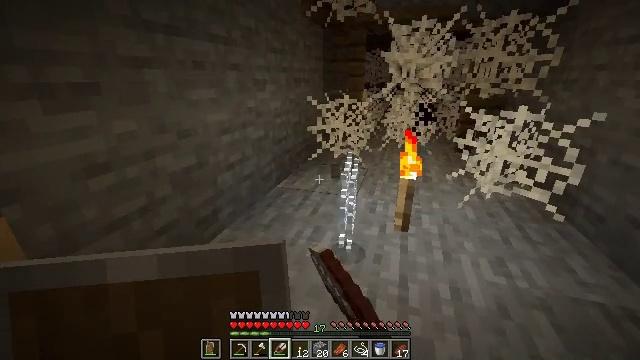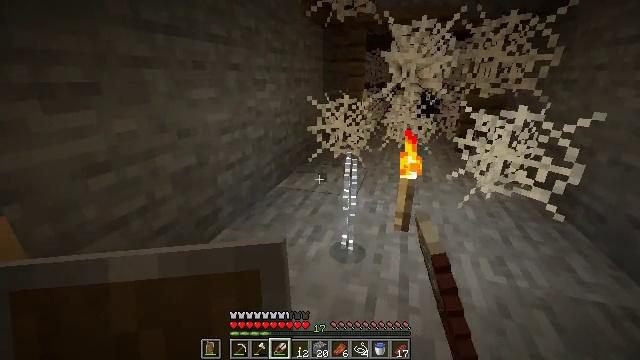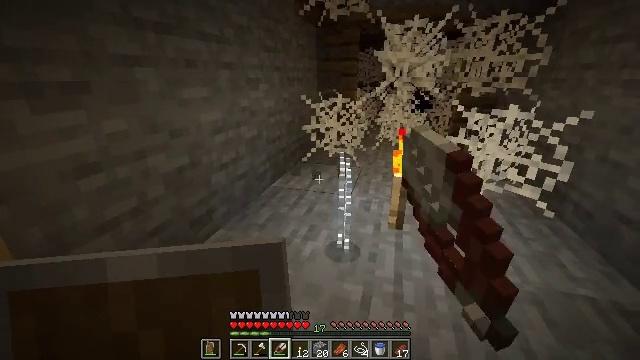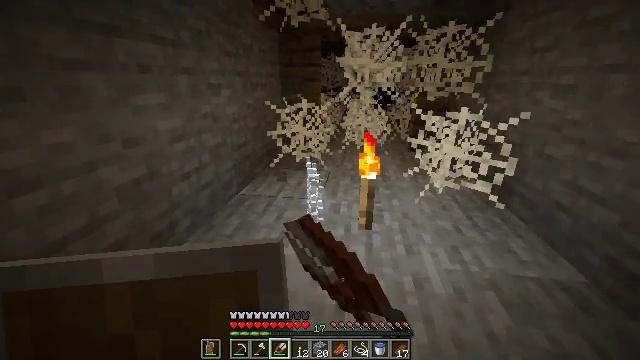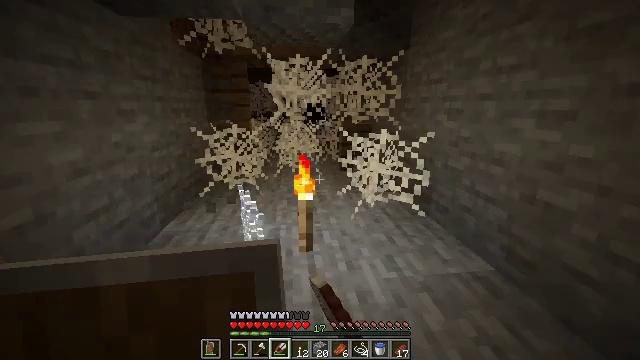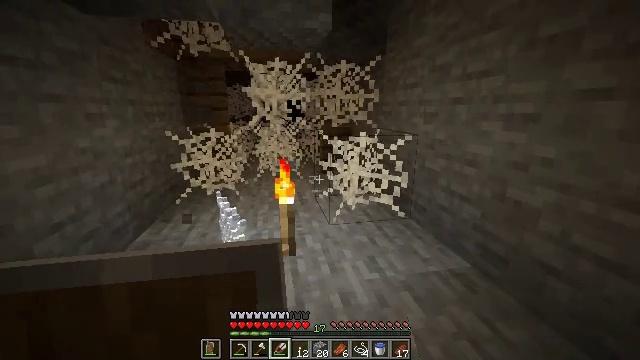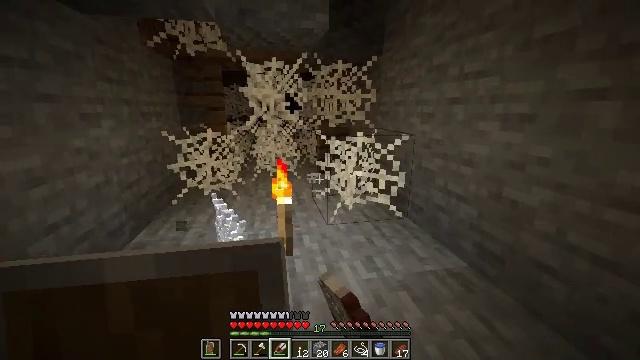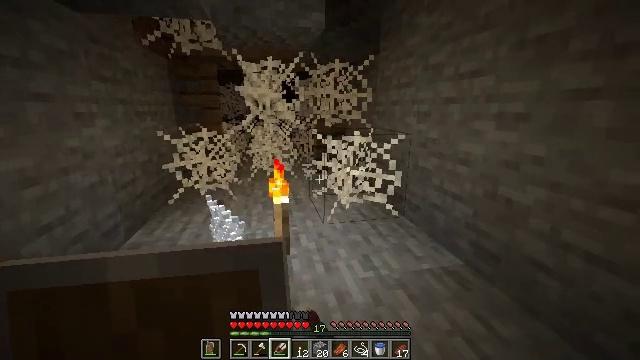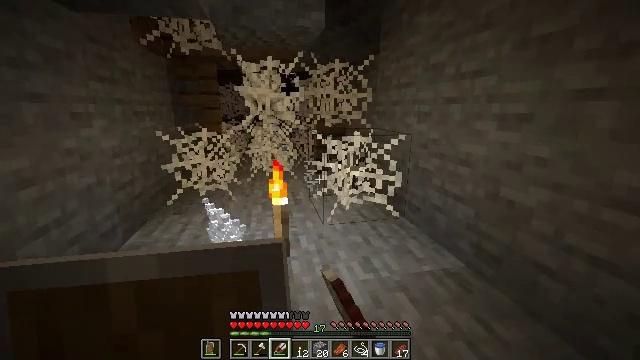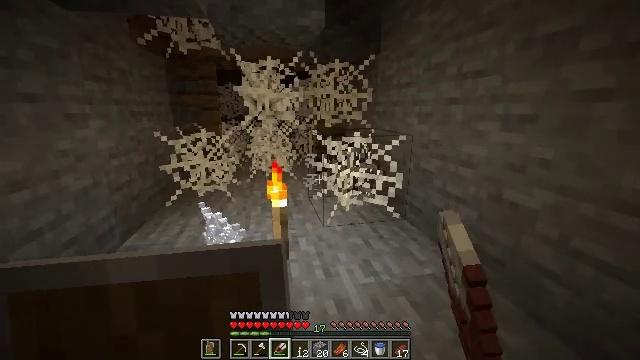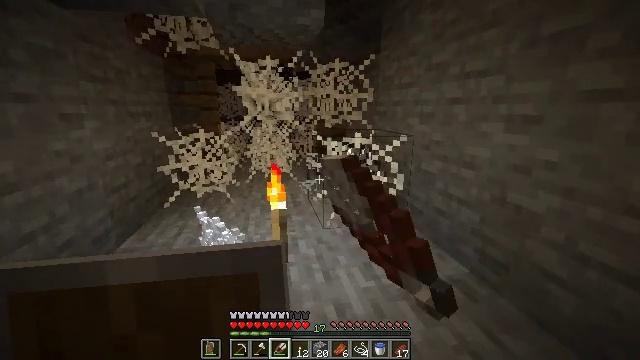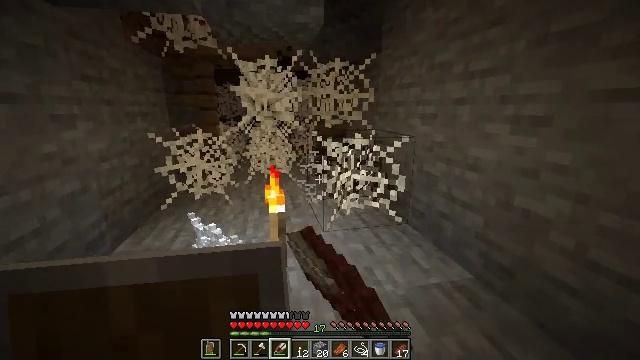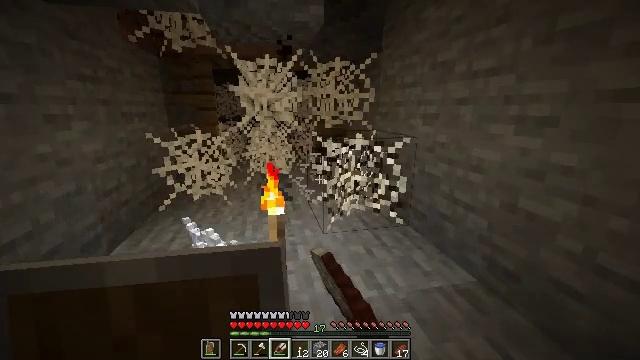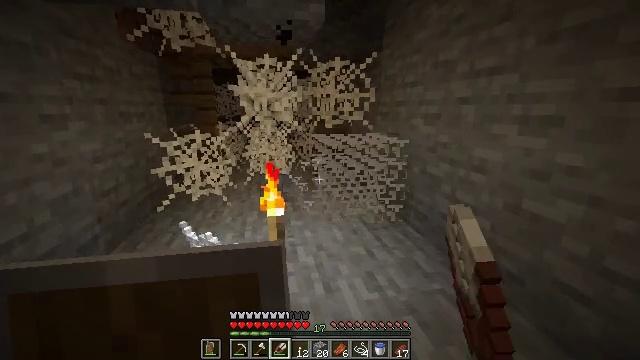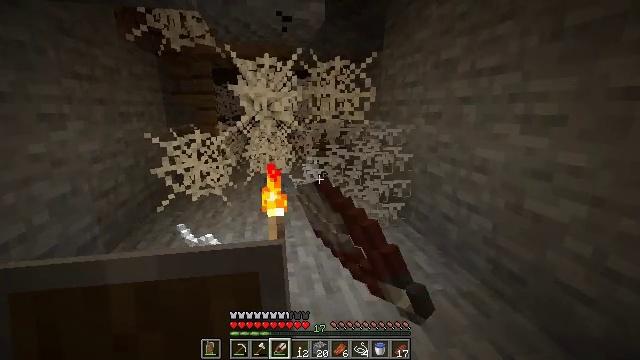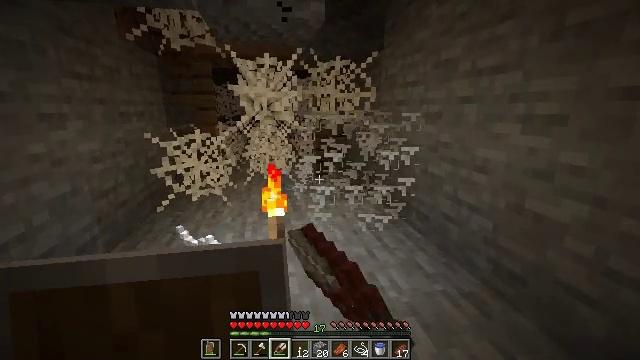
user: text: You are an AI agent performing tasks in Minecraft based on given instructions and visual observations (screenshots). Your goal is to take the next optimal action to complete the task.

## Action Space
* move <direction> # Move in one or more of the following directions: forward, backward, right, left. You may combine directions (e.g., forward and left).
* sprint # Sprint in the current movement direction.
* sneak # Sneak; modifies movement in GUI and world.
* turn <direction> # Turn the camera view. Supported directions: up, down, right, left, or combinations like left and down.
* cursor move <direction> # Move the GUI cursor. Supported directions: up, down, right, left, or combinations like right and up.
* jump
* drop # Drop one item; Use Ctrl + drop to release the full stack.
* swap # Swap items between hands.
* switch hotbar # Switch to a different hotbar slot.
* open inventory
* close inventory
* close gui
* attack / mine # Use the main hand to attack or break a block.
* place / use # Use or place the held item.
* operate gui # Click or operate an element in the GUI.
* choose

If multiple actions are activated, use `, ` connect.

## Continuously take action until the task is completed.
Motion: motion action
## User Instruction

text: Mine the cobweb to clear the path.
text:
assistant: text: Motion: sneak, attack / mine
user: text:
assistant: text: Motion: sneak, turn right, attack / mine
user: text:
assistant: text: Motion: sneak, turn right and up, attack / mine
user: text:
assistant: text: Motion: sneak, turn right and up, attack / mine
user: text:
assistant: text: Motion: sneak, turn right, attack / mine
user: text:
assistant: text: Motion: sneak, attack / mine
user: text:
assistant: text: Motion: sneak, attack / mine
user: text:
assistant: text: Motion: move forward, sneak, attack / mine
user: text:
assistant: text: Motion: move forward, sneak, attack / mine
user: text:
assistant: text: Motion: move forward, sneak, attack / mine
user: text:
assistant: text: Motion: move forward, sneak, attack / mine
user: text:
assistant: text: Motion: sneak, attack / mine
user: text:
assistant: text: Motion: sneak, attack / mine
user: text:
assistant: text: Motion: sneak, attack / mine
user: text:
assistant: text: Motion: sneak, attack / mine
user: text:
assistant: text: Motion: sneak, attack / mine
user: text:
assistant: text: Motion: sneak, attack / mine
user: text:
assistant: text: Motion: move left, sneak, attack / mine
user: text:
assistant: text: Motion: move forward and move left, sneak, turn right, attack / mine
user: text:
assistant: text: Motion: move forward and move left, sneak, turn right and up, attack / mine
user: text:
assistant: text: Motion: move forward and move left, sneak, turn right and up, attack / mine
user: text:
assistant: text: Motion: move forward and move left, sneak, turn right and up, attack / mine
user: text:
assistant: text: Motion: move left, sneak, turn right and up
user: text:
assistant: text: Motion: move left, sneak, turn right and up
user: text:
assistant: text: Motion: move left, sneak, turn right and up
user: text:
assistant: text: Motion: move left, sneak, turn right
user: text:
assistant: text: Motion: move left, sneak
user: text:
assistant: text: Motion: move left, sneak, turn right and up
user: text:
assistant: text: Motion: move back and move left, sneak
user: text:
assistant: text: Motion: move back and move left, sneak, turn left